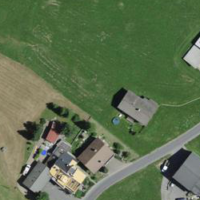
EUNIS habitat code: 26
Species observed at this site:
Phoenicurus ochruros
Motacilla cinerea